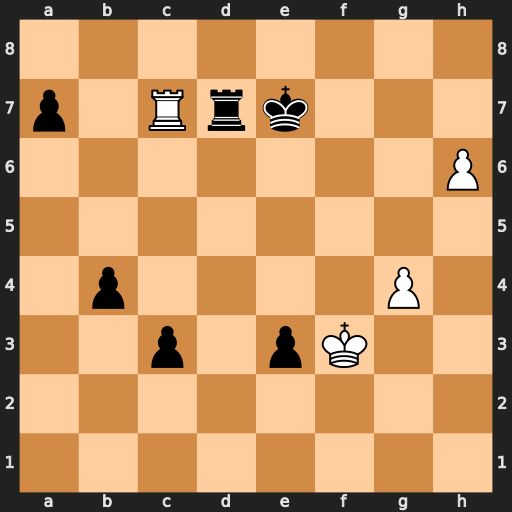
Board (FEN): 8/p1Rrk3/7P/8/1p4P1/2p1pK2/8/8
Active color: w
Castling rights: -
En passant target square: -
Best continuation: Rxd7+ Kxd7 Kxe3 b3 Kd3 c2 Kd2